Interaction volume radius: 5 \u00c5
Interaction volume height: 25 \u00c5
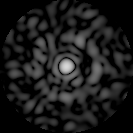
Disorder parameter: 0.8371